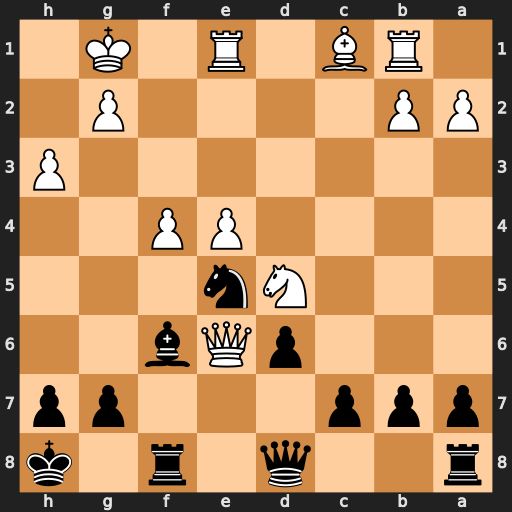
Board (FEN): r2q1r1k/ppp3pp/3pQb2/3Nn3/4PP2/7P/PP4P1/1RB1R1K1
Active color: b
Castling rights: -
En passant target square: -
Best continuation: Bh4 Rf1 Re8